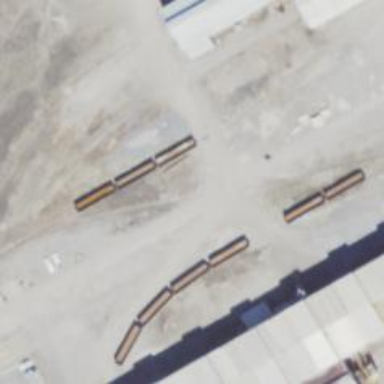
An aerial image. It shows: Rail spur service.